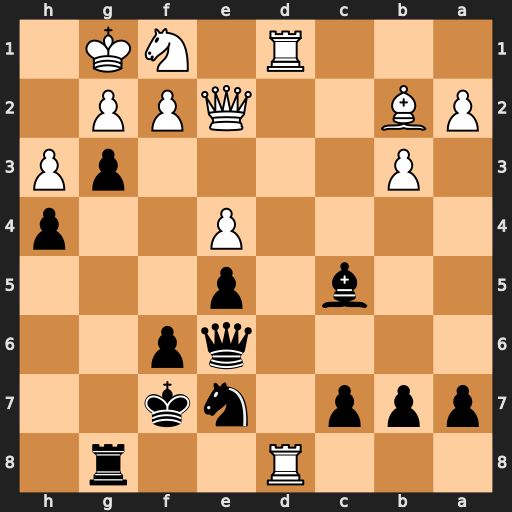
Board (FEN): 3R2r1/ppp1nk2/4qp2/2b1p3/4P2p/1P4pP/PB2QPP1/3R1NK1
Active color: b
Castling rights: -
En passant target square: -
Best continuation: Bxf2+ Qxf2 gxf2+